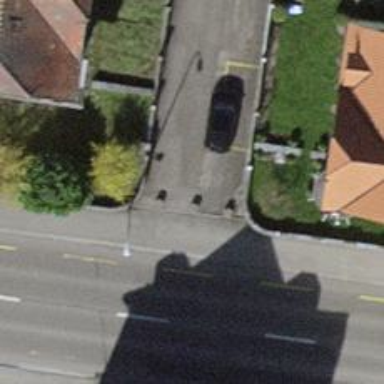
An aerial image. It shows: Bollard.